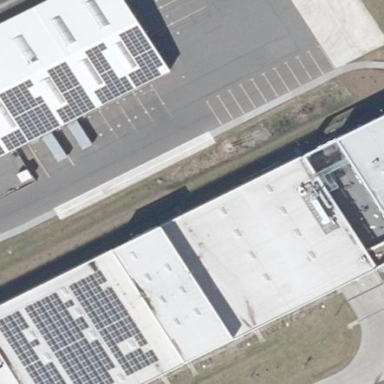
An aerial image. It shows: Industrial building.